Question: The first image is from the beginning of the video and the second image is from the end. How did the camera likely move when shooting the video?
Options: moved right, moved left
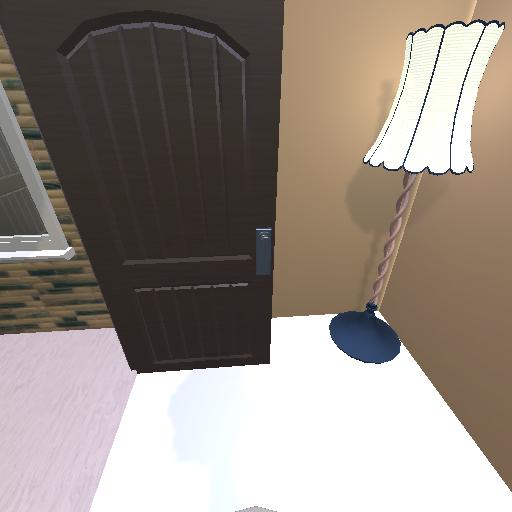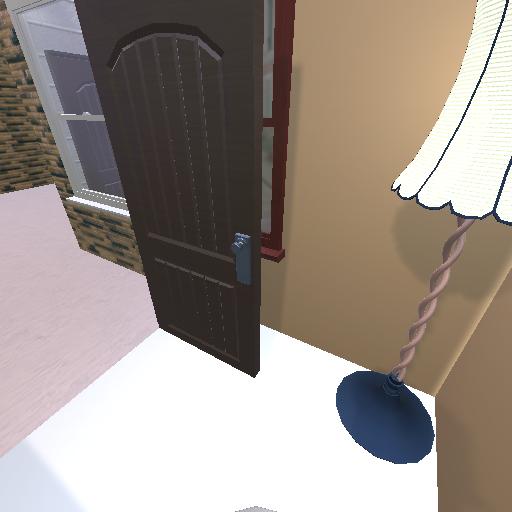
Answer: moved right